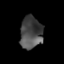
Tissue: lung
Cell type: Epithelial cells
Senescence score: 0.2016
Nuclear area (px): 698
Mean DAPI intensity: 75.166